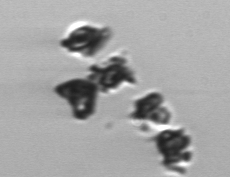
Label: Thalassiosira_TAG_external_detritus